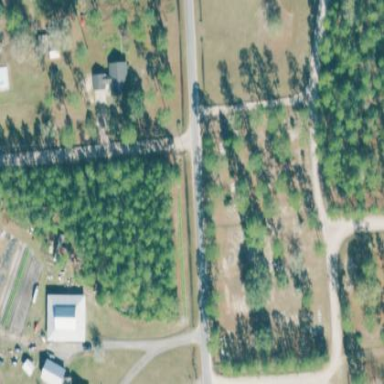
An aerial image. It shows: Cemetery.